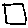
Label: square